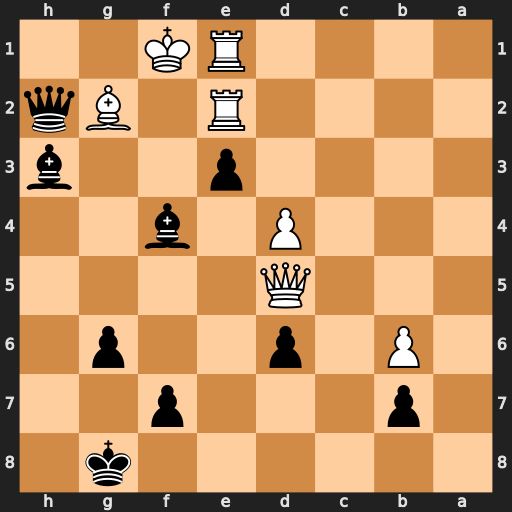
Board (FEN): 6k1/1p3p2/1P1p2p1/3Q4/3P1b2/4p2b/4R1Bq/4RK2
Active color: b
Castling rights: -
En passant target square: -
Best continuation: Qh1#